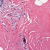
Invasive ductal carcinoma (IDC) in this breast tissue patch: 0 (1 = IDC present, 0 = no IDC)